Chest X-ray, AP view. Patient: 22 years old, sex M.
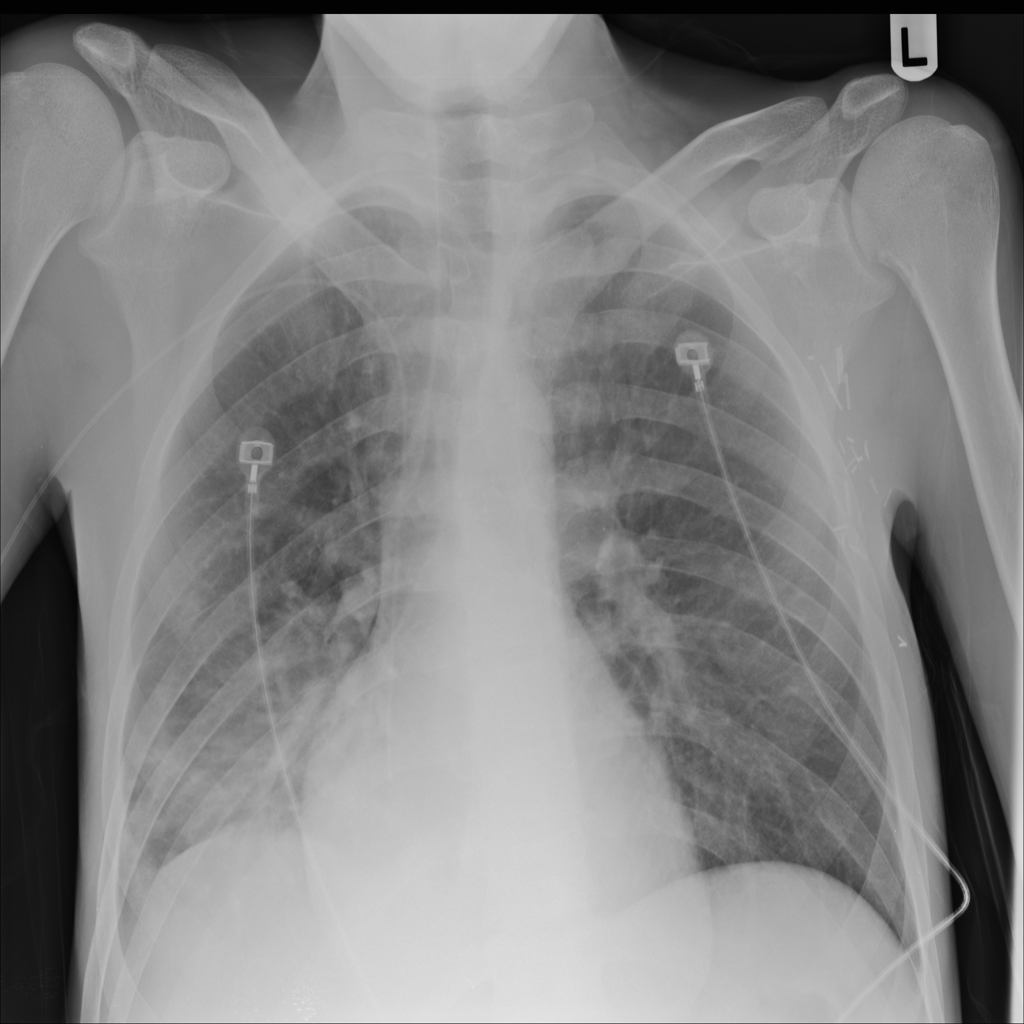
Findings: Infiltration